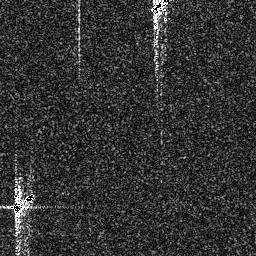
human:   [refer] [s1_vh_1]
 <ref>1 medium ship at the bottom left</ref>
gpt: <box>[[3, 73, 14, 83, 0]]</box>